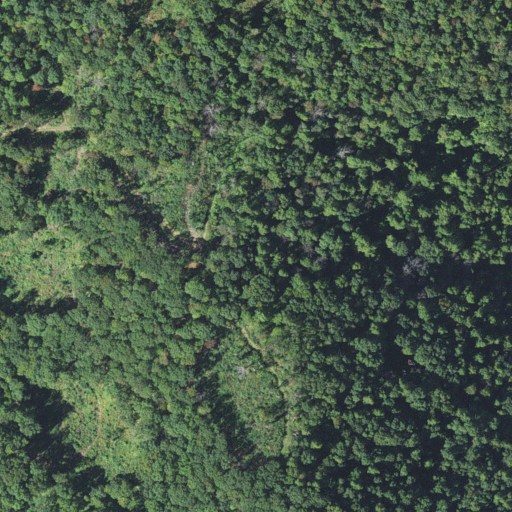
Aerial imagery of gap in North Carolina named Yellow Gap containing deciduous forest, shrub, and grassland